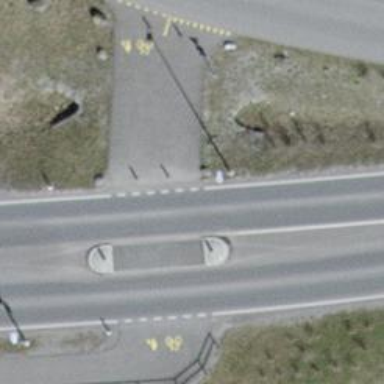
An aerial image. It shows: Bollard.